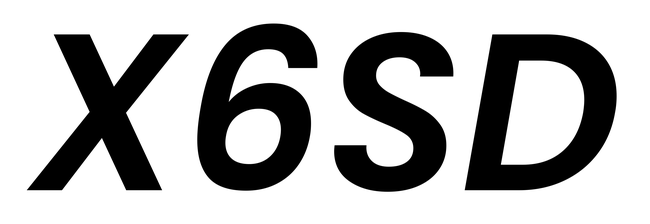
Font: Poppins-SemiBoldItalic